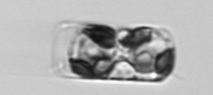
Label: Guinardia_delicatula_TAG_internal_parasite